Question: I have created a shiny button in photoshop and now wish to use it for the background of a button on an android layout. Every time I change the buttons buttons background property it inserts the button but it does not fill the entire background but instead seems to push the boundaries of the button away from it as if there were huge amounts of padding! I have not altered the buttons padding properties either! I have previously been successful in filling the buttons entire background with buttons already created that I downloaded from the internet but I dont know if the were created in photoshop......however I did resize these buttons in photoshop and then successfully use them. Please see the <URL> and notice the blue outline of the button whose background I am trying to fill! Any help is greatly appreciated!!!!

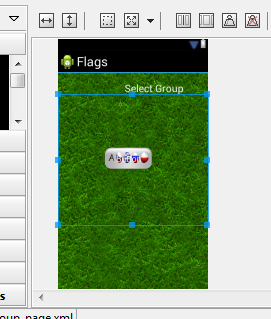
Answer: Try this: <URL>